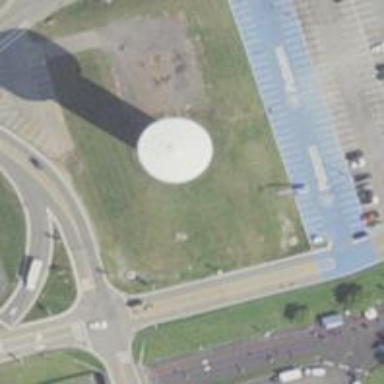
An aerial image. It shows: Water tower that is man-made.